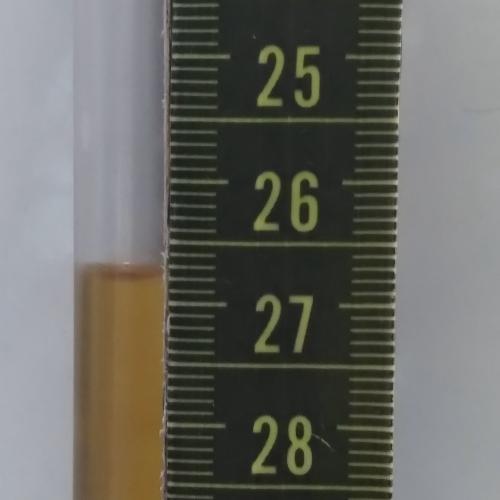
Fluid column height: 26.8 cm